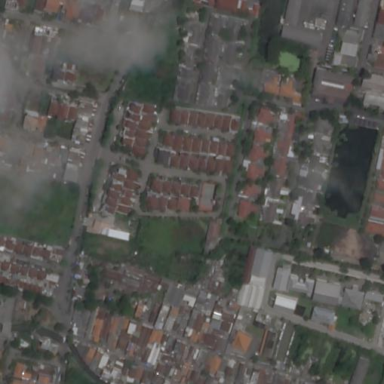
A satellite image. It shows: Residential area.